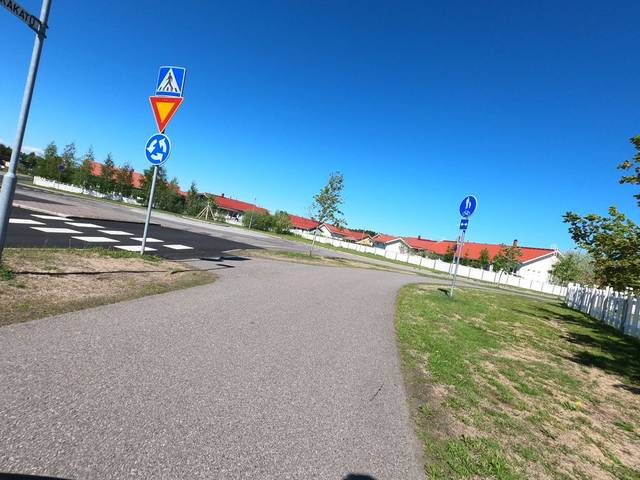
Region: Finland
Coordinates: 62.579, 29.772